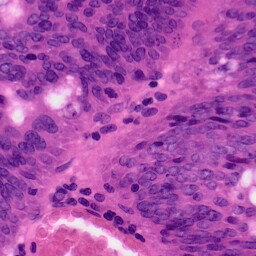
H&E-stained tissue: Colon